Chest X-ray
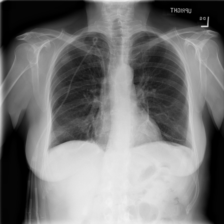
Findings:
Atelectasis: negative
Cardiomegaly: negative
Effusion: negative
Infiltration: negative
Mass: negative
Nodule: negative
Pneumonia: negative
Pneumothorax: negative
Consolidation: negative
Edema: negative
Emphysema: negative
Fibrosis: negative
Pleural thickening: negative
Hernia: negative